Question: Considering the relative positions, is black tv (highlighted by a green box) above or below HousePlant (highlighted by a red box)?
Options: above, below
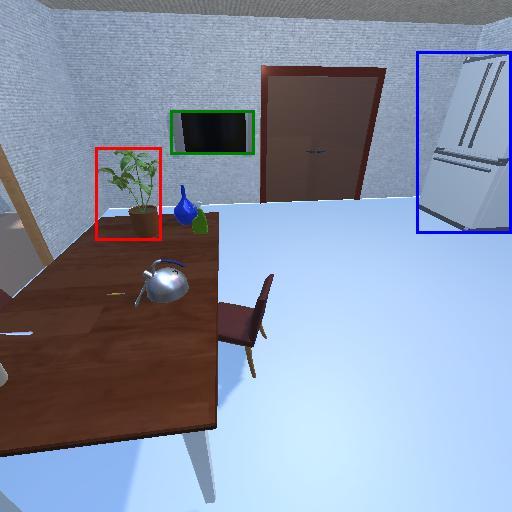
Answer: above